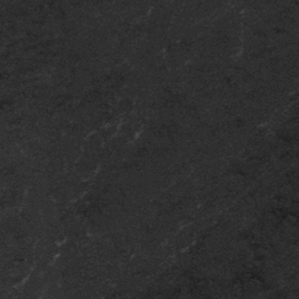
Label: frost